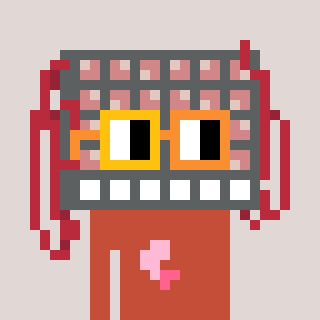
a pixel art character with square yellow and orange glasses, a turing-shaped head and a rust-colored body on a warm background